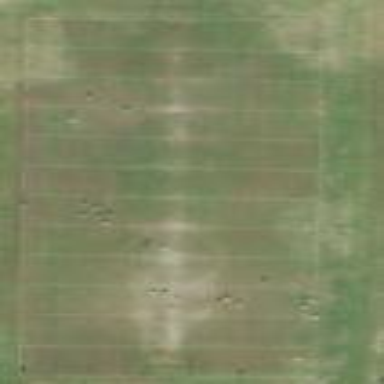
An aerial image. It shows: Ground level pitch for American football.